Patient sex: M
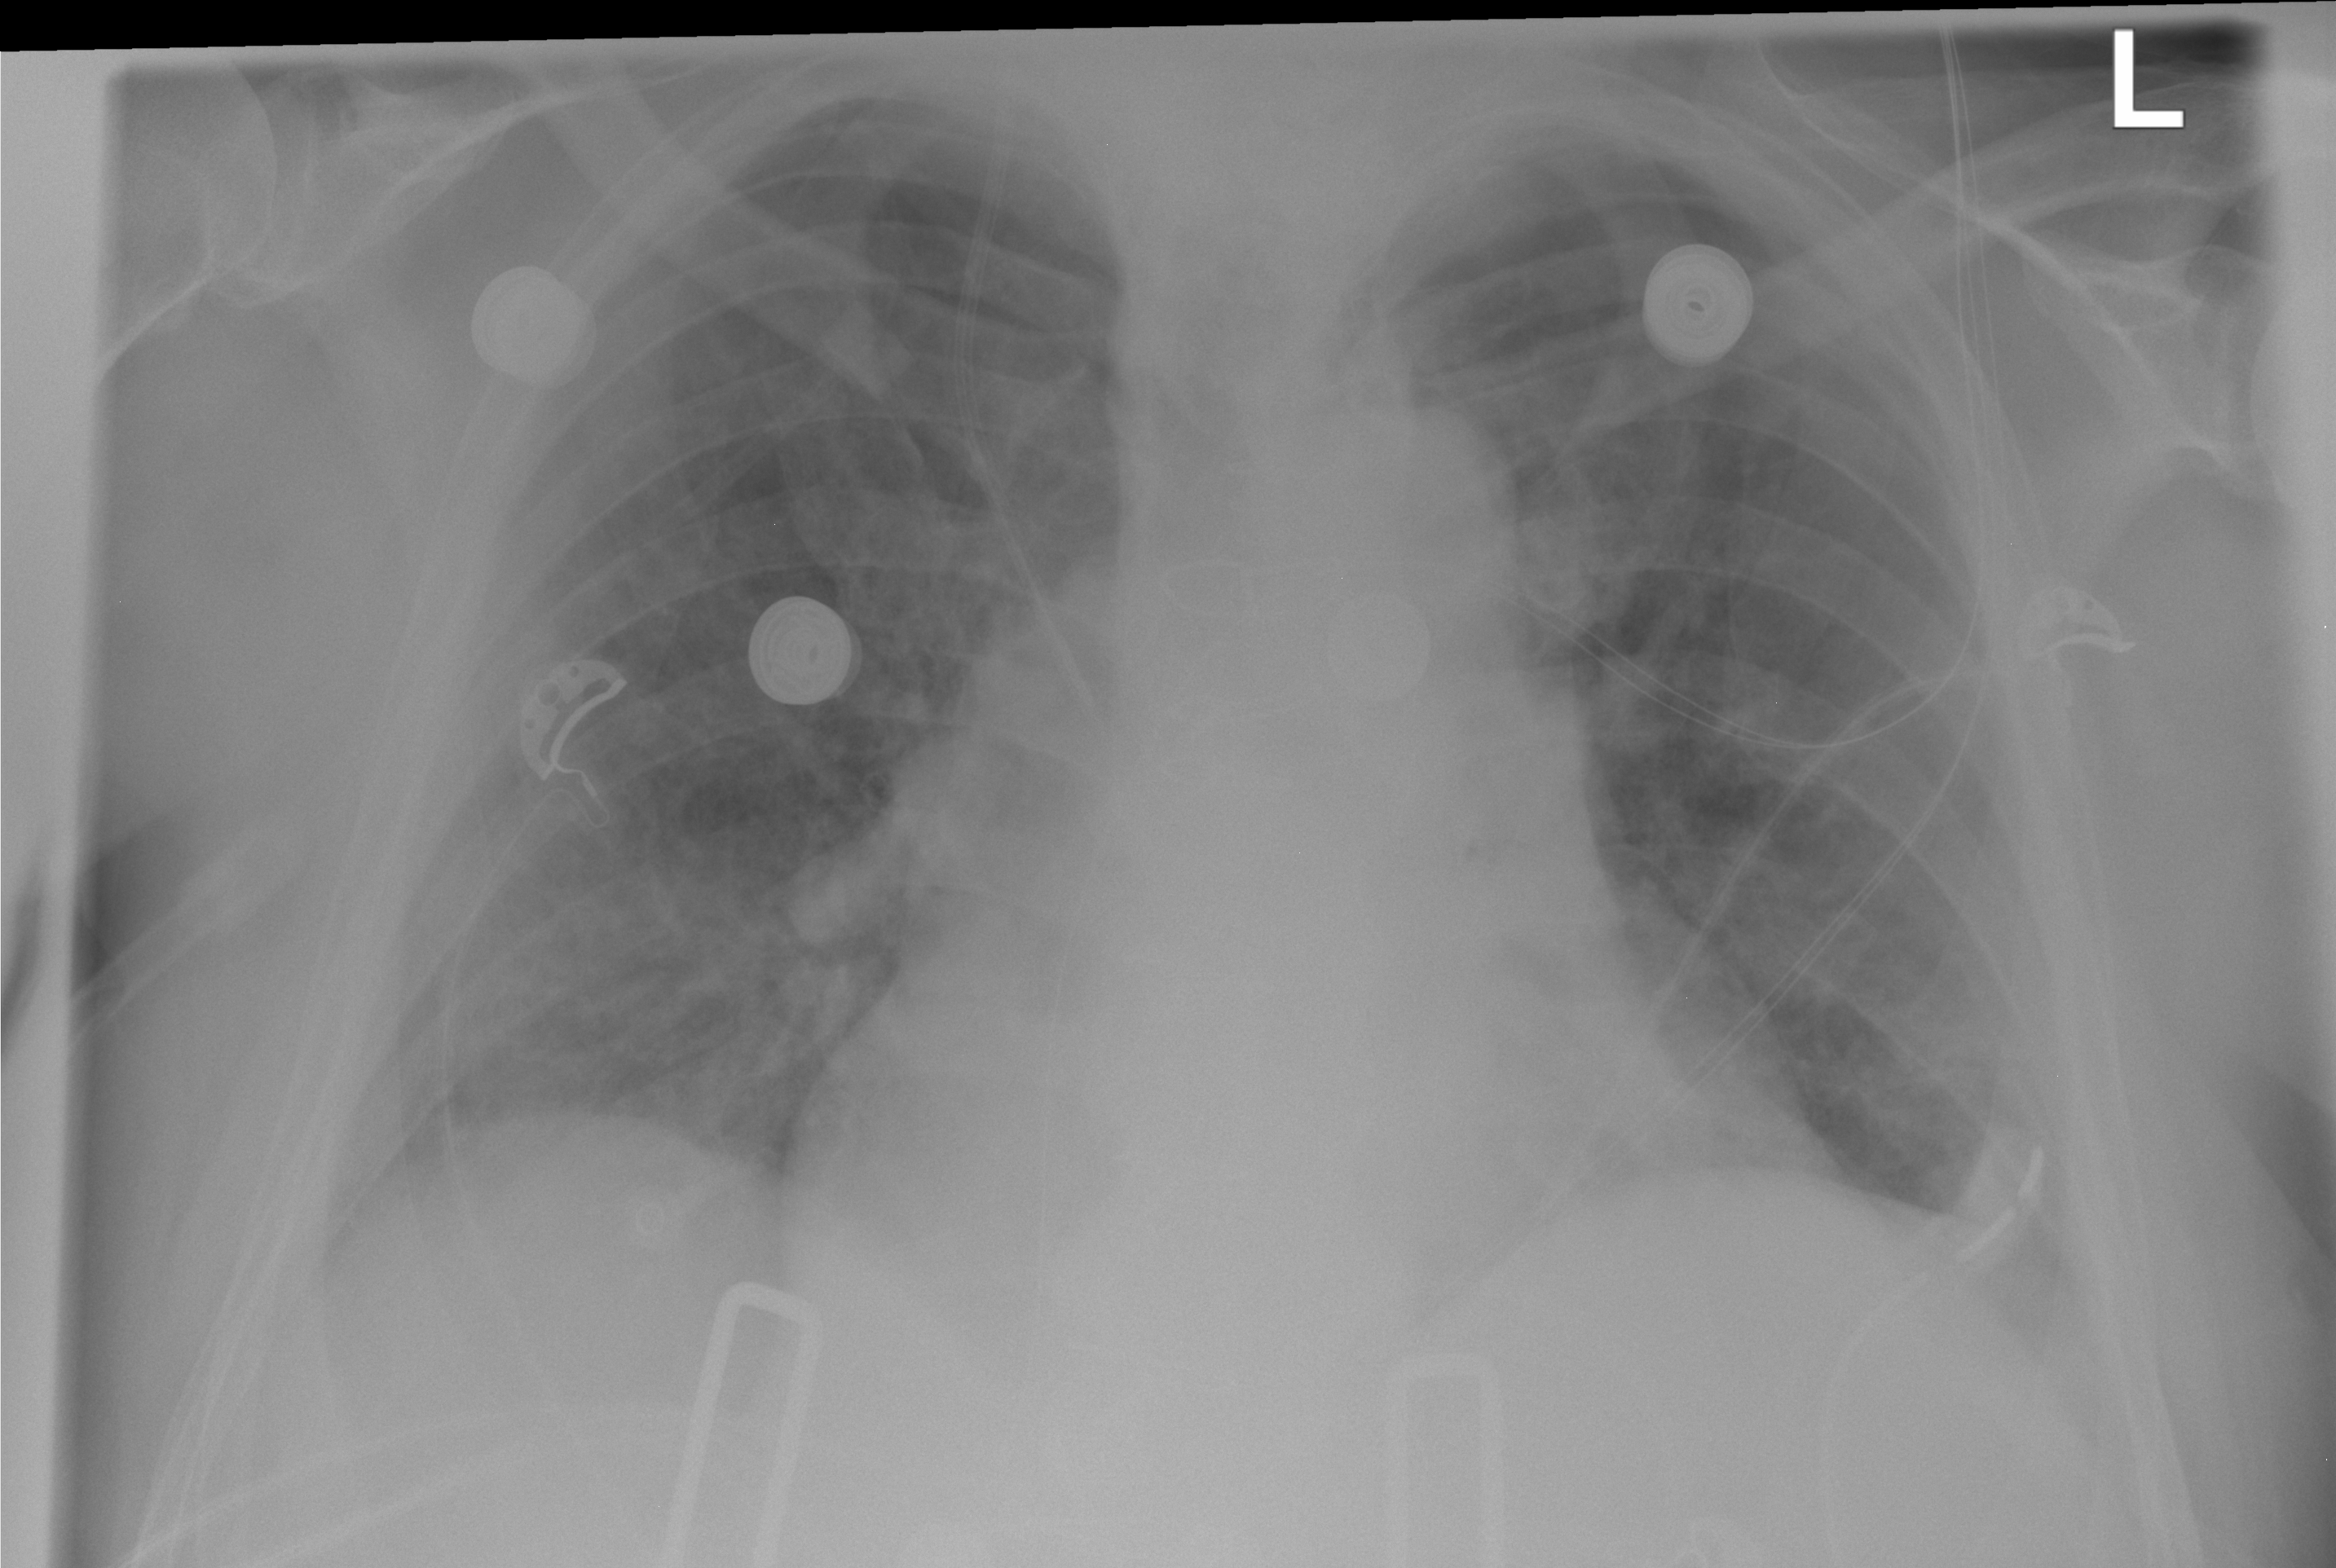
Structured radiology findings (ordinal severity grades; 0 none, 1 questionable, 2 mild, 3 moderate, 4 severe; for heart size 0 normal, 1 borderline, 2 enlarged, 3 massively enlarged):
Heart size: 1
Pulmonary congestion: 1
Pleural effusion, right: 0
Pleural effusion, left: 0
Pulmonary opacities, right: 0
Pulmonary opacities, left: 0
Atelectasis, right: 0
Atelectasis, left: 0